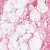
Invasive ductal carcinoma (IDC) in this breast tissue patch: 0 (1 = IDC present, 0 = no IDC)